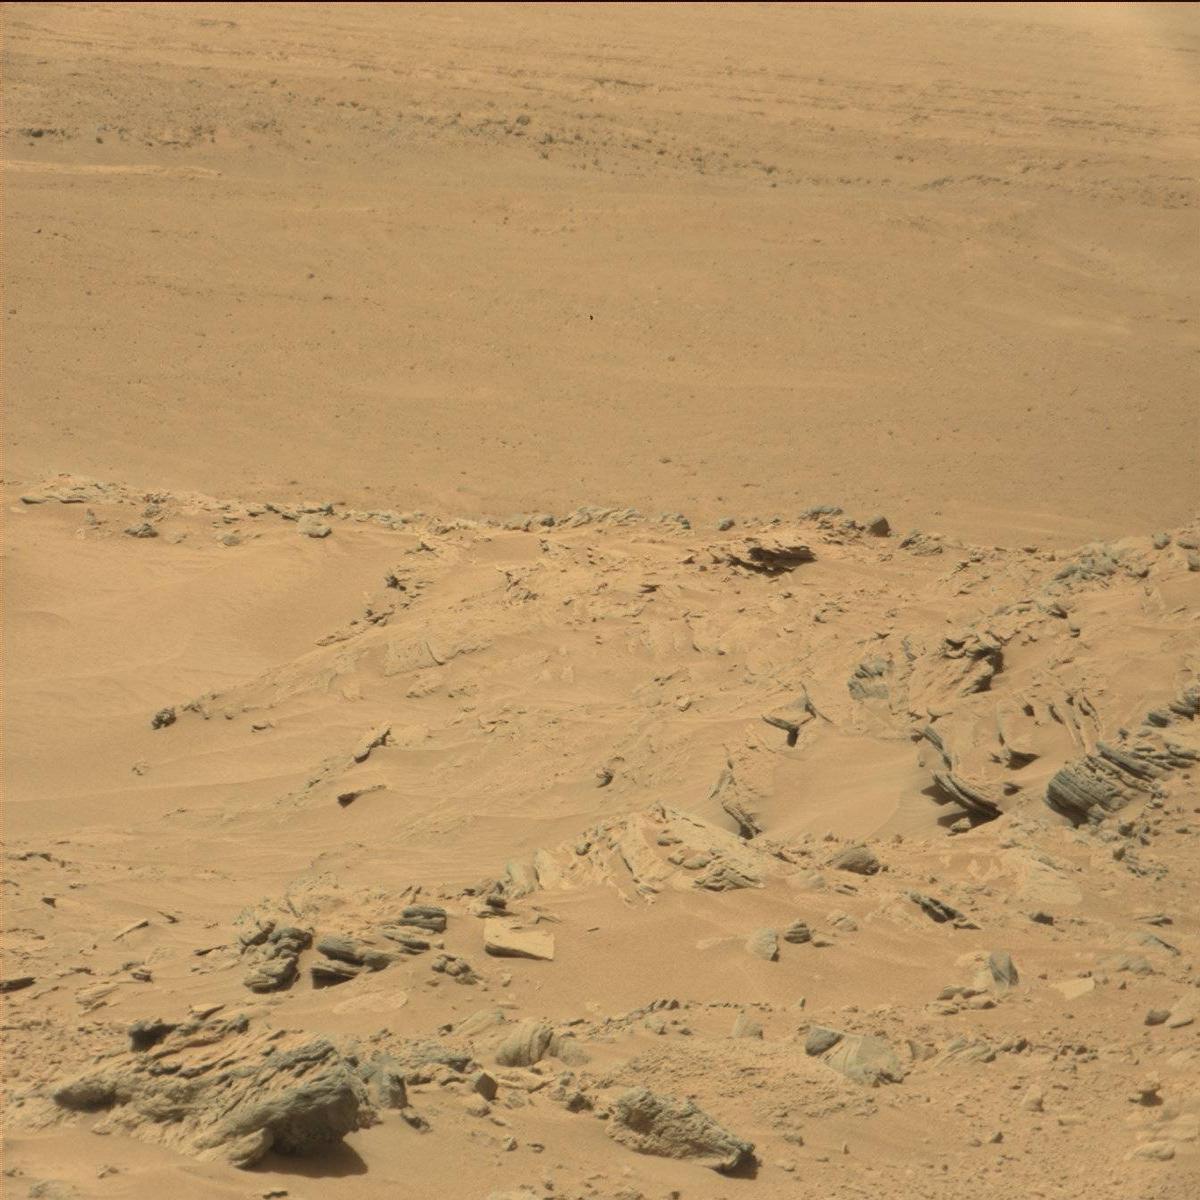
Terrain classes present: Bedrock, Sand / Soil